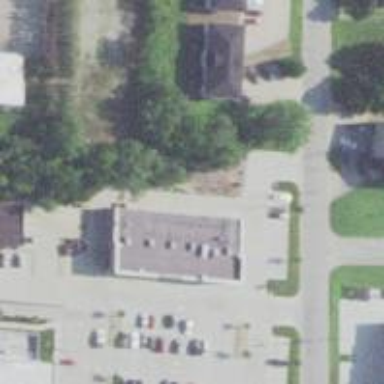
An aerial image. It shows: Post office.